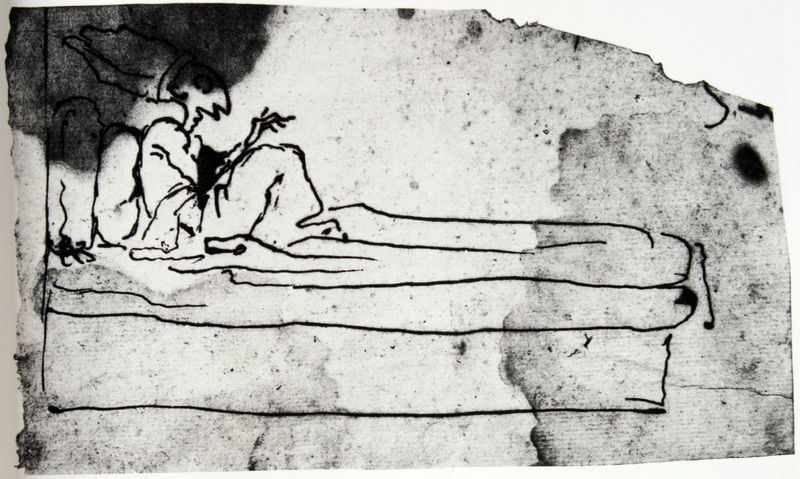
Titel: Papst Innozenz XI
Künstler: Gianlorenzo Bernini
Standort: Leipzig
Institution: Museum der Bildenden Künste
Schlagwörter: hand, kopf, mann, weiß, sitzen, finger, grau, hut, nase, profil, schwarz, skizze, zeichnung, tier, tuch, haube, malerei, alt, kappe, mütze, arm, gesicht, mensch, zerrissen, figur, sitzend, decke, blatt, papier, liegen, alter mann, risse, mauer, grafik, graphik, klein, vergilbt, linien, cardinal, crown, hat, kissen, papst, pillow, pillows, pope, religious, white, karikatur, black, einfach, face, gray, grey, nose, old, sitting, talking, lesen, bed, bett, blanket, sheets, knie, liegend, matratze, dünn, striche, foto, tusche, alter, krank, linear, schwarz weiss, strich, entwurf, malen, tinte, fleck, flecken, pergament, liege, skelett, kranker, man, rock, rocks, stone, death, bettler, tiara, männchen, grass, drawing, paper, black and white, cartoon, line, sketch, riß, plaster, beichte, person, mager, abgerissen, ink, hockend, lines, cloth, fingers, ill, knöchern, lying, kritzelei, simple, altertum, shrubs, bettstatt, rusche, grafitti, abgetrennt, grafiti, weeds, der arme poet, sofa, ameise, graffitti, im bett sitzen, tomb, ausserirdischer, sick, tintr, speaking, matress, burnt, stain, speech, stained, marker, nightgown, wise, drawn, soul, bett arm, emaciated, piece, fragile, tintenflecken, remnant, bedridden, minimallistisch